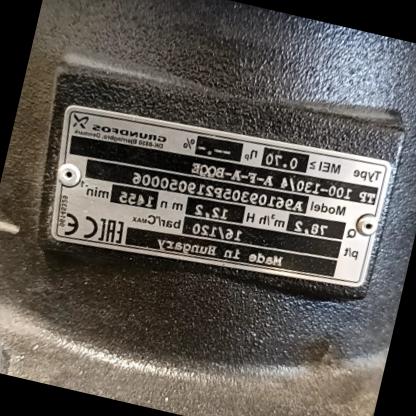
Klasa: tabliczka-znamionowa